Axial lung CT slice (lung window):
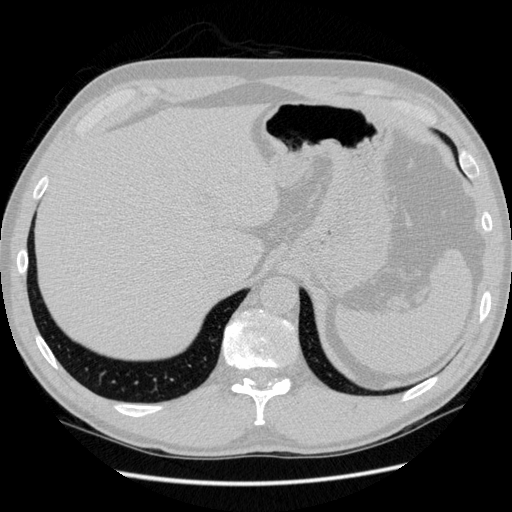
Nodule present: no